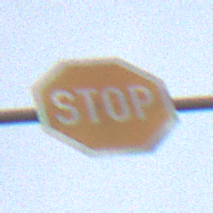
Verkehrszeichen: Stop
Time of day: MorningAfternoon
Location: Outdoor (Nature)
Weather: PartlyCloudy
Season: NotSpecified
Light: Natural